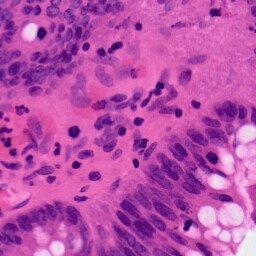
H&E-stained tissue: Colon